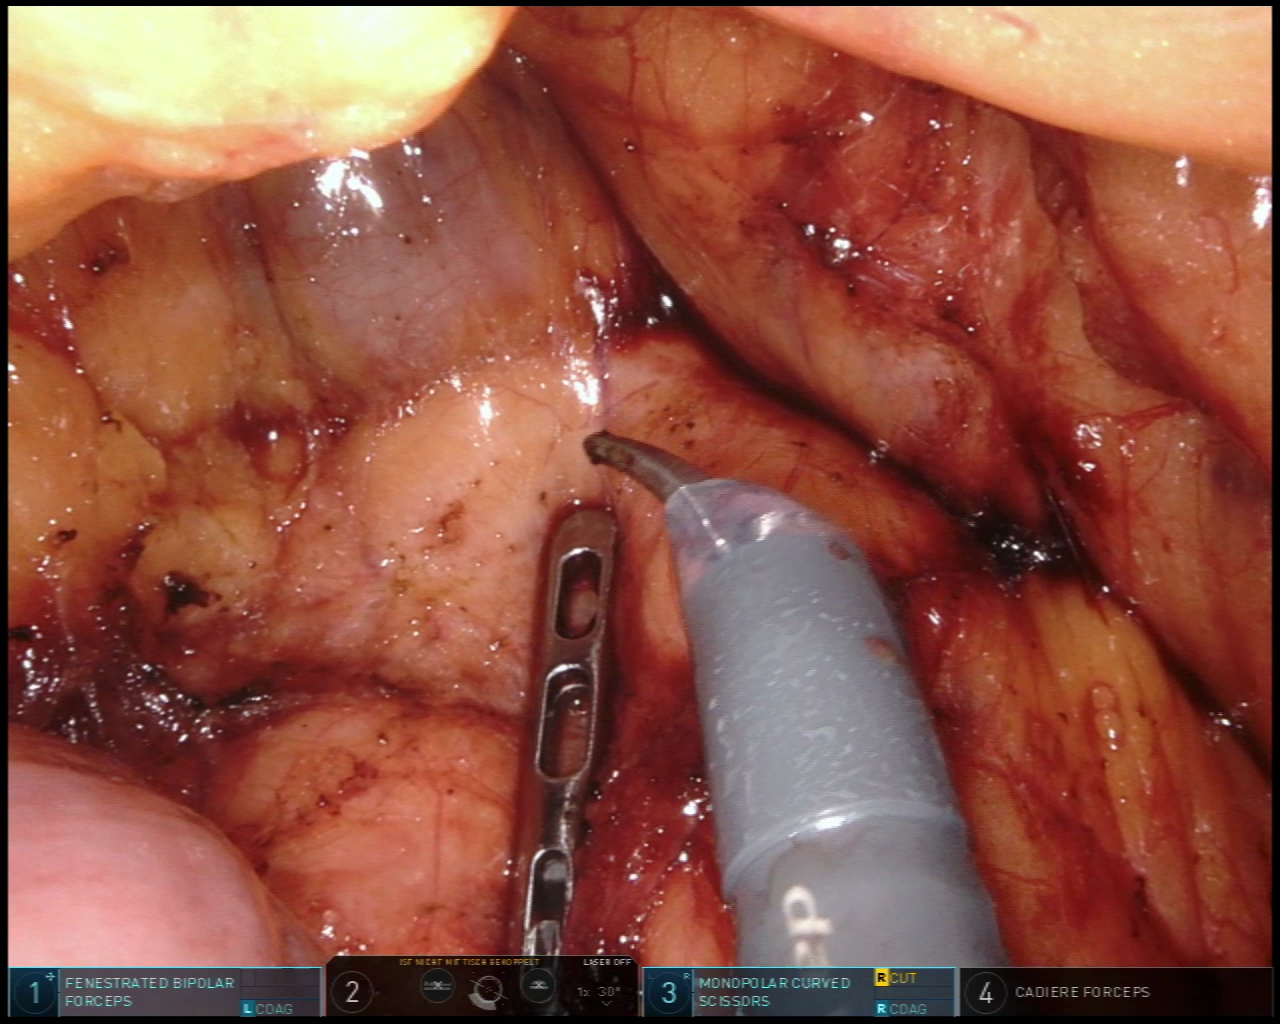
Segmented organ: stomach
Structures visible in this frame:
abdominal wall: no
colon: no
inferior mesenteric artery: no
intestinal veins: no
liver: no
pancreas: no
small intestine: yes
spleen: no
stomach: yes
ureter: no
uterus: no
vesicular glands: no